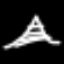
Label: The Eiffel Tower